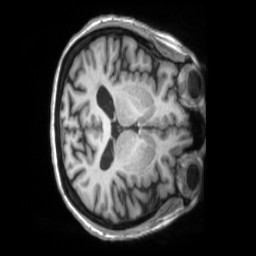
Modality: T1w
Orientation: axial
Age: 64
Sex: female
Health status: ill
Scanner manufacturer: siemens
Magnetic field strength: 3 T
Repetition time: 2.2 s
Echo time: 0.00157 s